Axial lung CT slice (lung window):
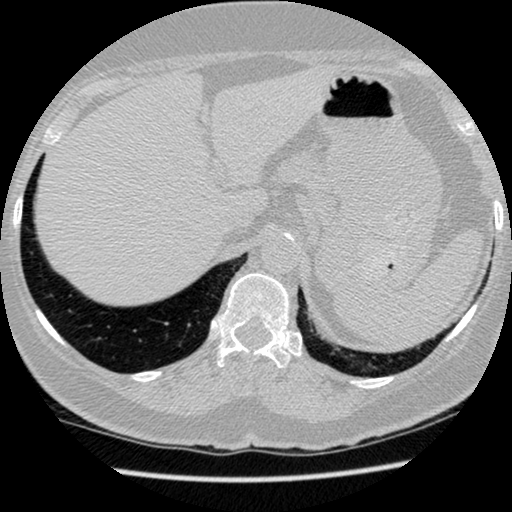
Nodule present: no